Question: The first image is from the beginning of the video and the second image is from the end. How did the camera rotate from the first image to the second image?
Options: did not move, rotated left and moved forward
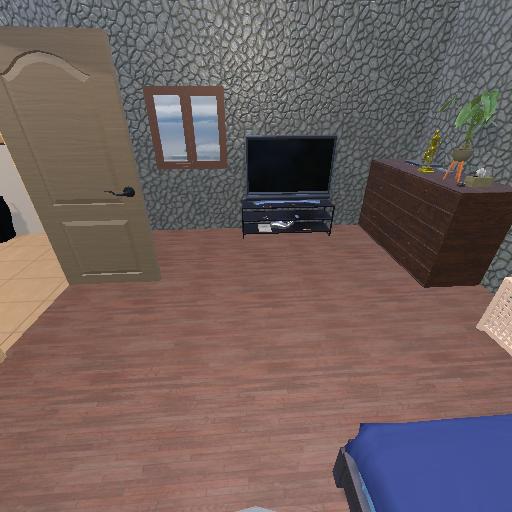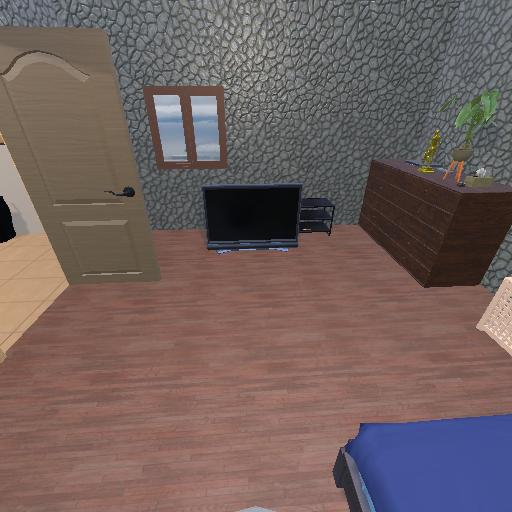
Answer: did not move